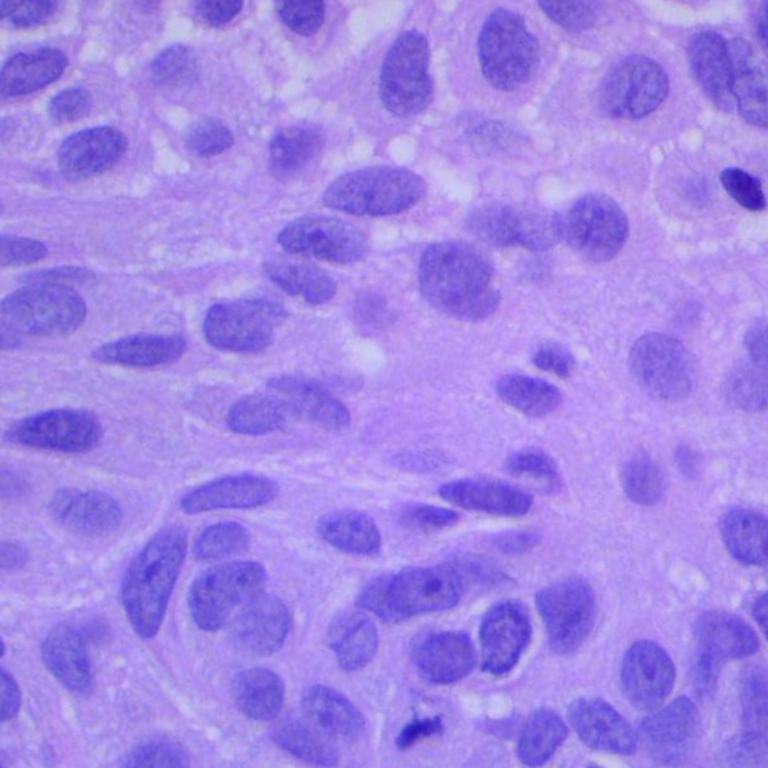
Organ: lung
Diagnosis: squamous carcinomas